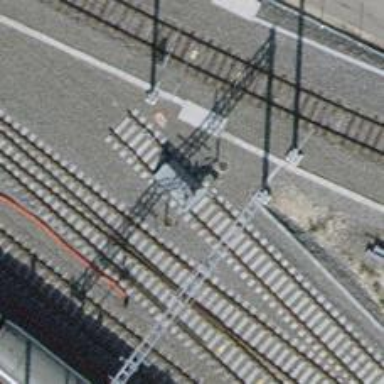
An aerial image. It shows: Railway buffer stop.